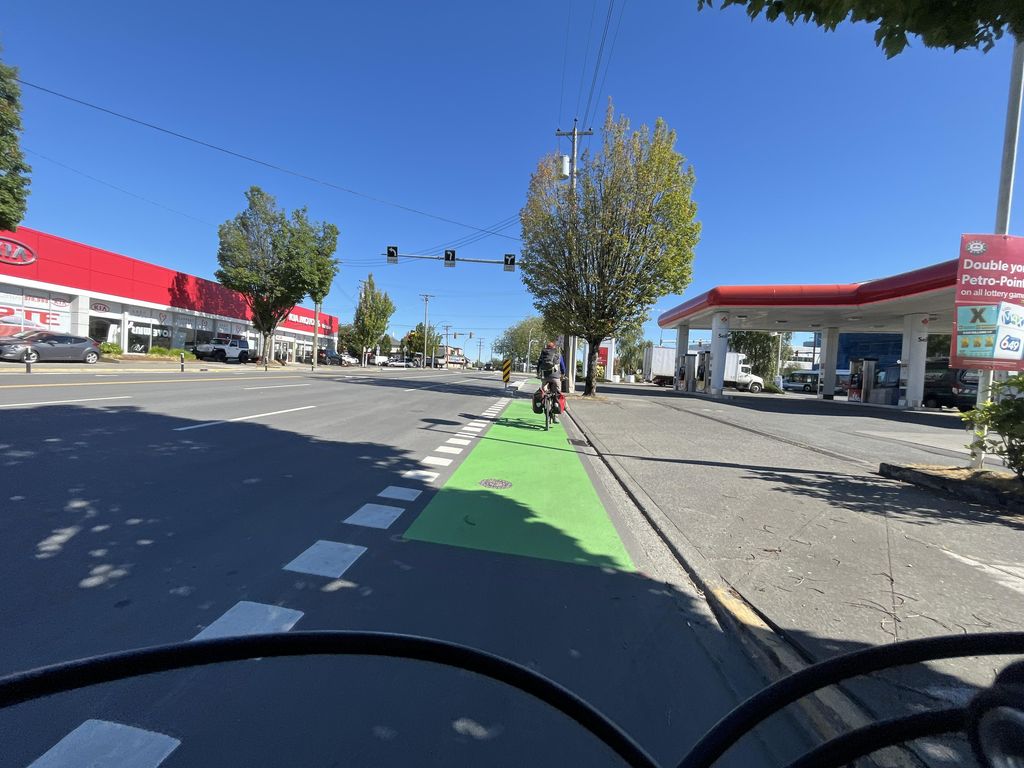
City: victoria